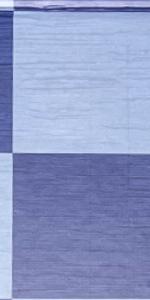
Label: Empty